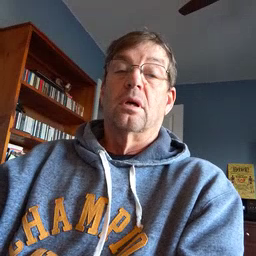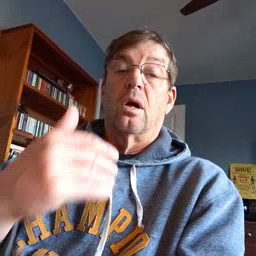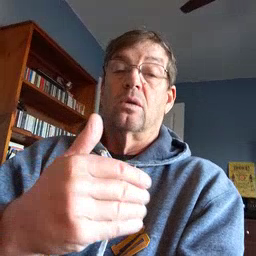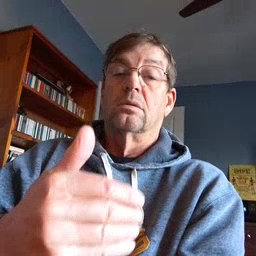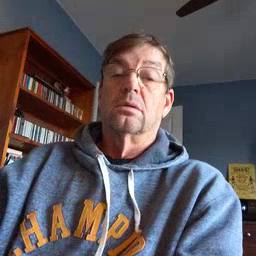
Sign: close